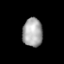
Tissue: lung
Cell type: Endothelial cells
Senescence score: 0.2319
Nuclear area (px): 557
Mean DAPI intensity: 167.664